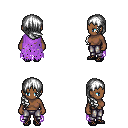
a pixel art fantasy rpg character, female body template, human, dark skin, maroon tattered cape, metal pants, white right-swept hairstyle, ghillies, four views (front, back, left, right), 2x2 character sprite sheet, small pixel art, hard edges, no anti-aliasing